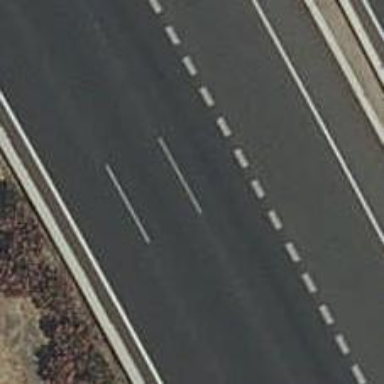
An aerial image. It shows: Motorway with asphalt surface and embankment.